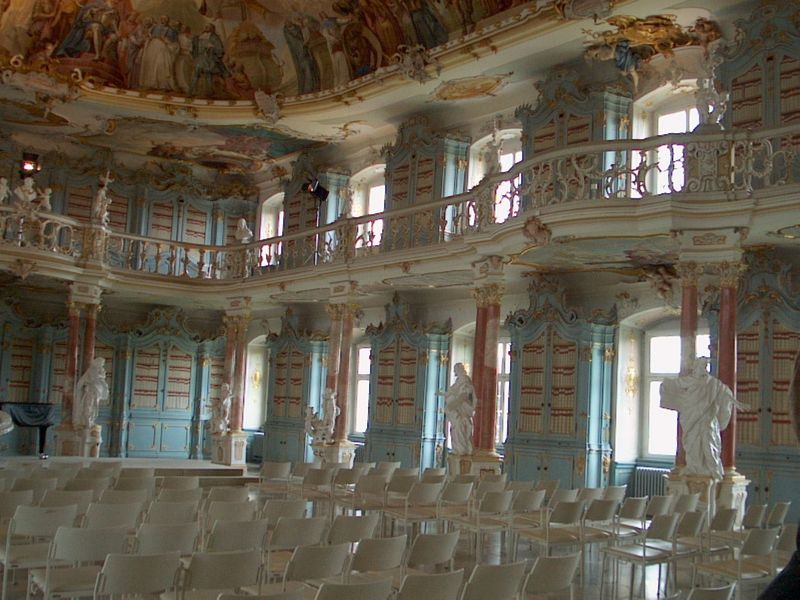
Titel: Bibliothekssaal des Klosters in Bad Schussenried
Künstler: Jakob Emele
Standort: Bad Schussenried, St. Magnus und Maria (EU - D - BW)
Schlagwörter: blau, flügel, weiß, bunt, fenster, marmor, raum, stühle, säule, säulen, rot, schloss, architektur, barock, innenraum, kirche, gold, decke, statue, himmelblau, schrank, empore, saal, figuren, gestühl, klavier, ornamente, wandgemälde, stuck, foto, umgang, kloster, balustrade, stift, skulpturen, statuen, ballustrade, bibliothek, deckengemälde, fresco, deckenmalerei, konzertsaal, schränke, ausmalung, melk, bestuhlt, klosterbibliothek, kloter, krems, barochk, schrnke, er mskulptur